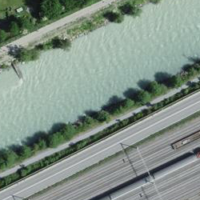
EUNIS habitat code: 15
Species observed at this site:
Rhamnus cathartica